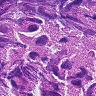
Metastatic tissue present: yes